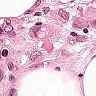
Metastatic tissue present: yes